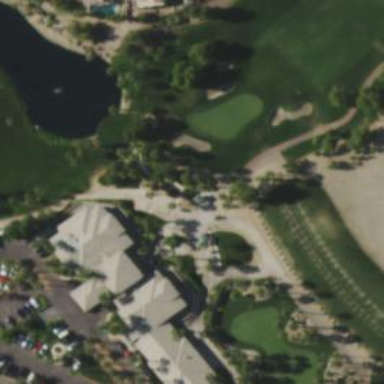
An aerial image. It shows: Path designated for golf carts.